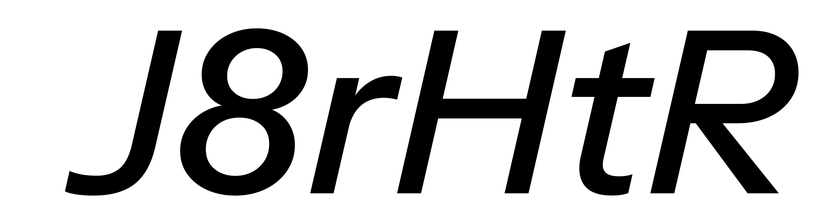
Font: InstrumentSans-Italic_Medium_Italic